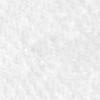
Label: no_change